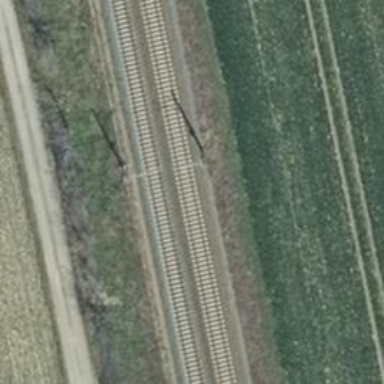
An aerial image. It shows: Railway milestone with catenary mast.